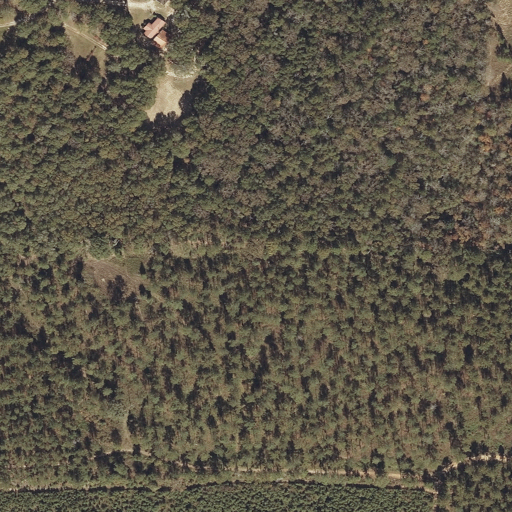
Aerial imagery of mountain in Alabama named Shipes Hill containing evergreen forest, mixed forest, shrub, open development, and deciduous forest